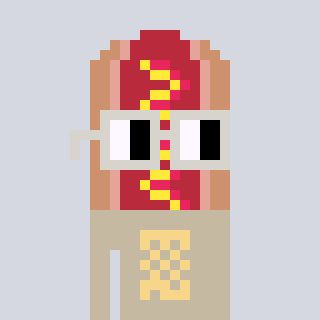
a pixel art character with square light gray glasses, a hotdog-shaped head and a bege-colored body on a cool background